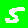
Digit: 5